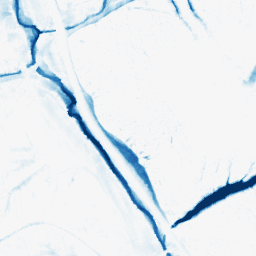
Category: morphological
Decomposition family: morphological_ellipse
Decomposition parameters: operation: closing
width: 20
height: 20
Upsampling method: quintic
Upsampling parameters: scale: 8
Upsampling scale: 8